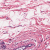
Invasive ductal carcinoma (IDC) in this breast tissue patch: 0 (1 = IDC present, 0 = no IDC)